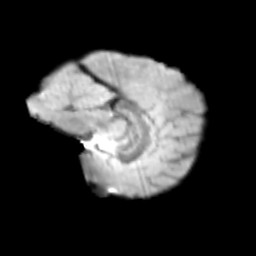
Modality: T2w
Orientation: sagittal
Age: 11
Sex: female
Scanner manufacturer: siemens
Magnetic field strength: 3 T
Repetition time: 3.8 s
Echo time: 0.07 s